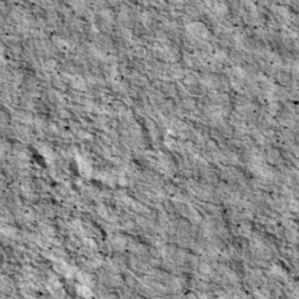
Label: non_frost